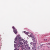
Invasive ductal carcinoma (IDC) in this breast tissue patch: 0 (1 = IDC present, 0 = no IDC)